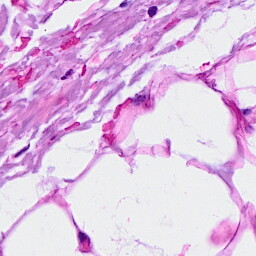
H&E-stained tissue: Breast